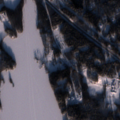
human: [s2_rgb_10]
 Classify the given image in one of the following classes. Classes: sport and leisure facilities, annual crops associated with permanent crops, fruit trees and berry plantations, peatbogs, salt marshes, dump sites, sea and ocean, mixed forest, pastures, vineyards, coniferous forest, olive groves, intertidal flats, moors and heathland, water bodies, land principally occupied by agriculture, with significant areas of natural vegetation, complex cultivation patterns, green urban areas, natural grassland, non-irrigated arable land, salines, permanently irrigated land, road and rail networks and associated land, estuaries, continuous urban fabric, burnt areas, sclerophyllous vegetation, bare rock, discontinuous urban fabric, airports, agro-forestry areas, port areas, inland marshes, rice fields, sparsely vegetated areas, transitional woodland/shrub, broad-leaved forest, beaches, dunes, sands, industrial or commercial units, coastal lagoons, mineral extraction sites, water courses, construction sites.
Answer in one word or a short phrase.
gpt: land principally occupied by agriculture, with significant areas of natural vegetation, broad-leaved forest, mixed forest, water bodies